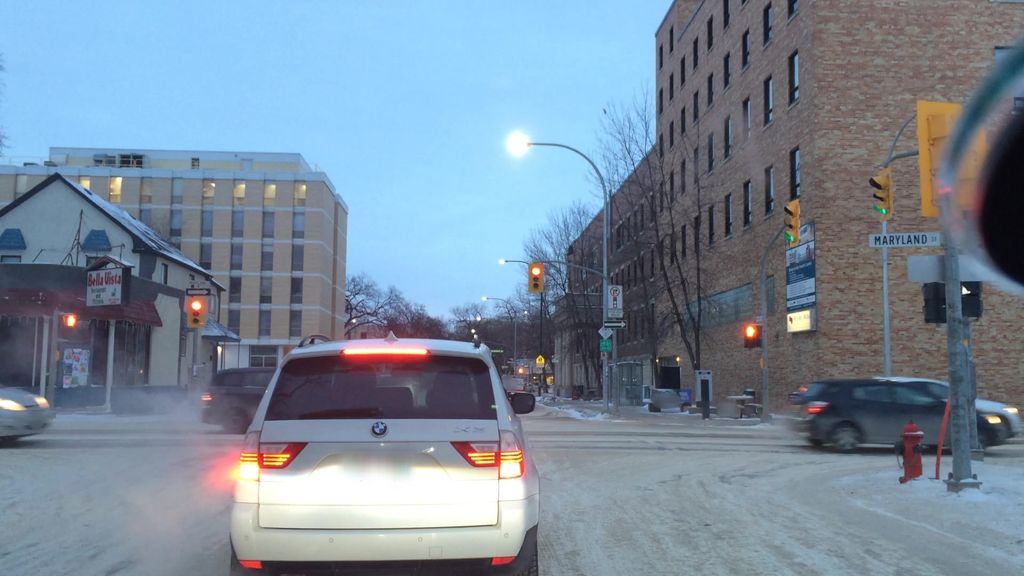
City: winnipeg